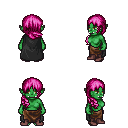
a pixel art fantasy rpg character, female body template, orc, green skin, black cape, robe skirt, pink right-swept hairstyle, maroon shoes, four views (front, back, left, right), 2x2 character sprite sheet, small pixel art, hard edges, no anti-aliasing